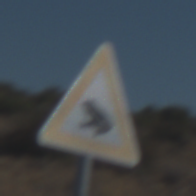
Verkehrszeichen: AmphibienwanderungRechts
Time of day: Midday
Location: Outdoor (Nature)
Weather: Clear
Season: NotSpecified
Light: Natural